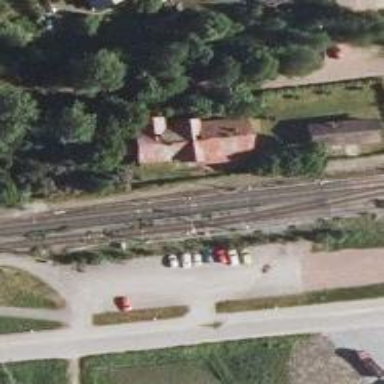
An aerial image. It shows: Railway track with continuous electrified contact lines.